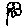
Label: flower